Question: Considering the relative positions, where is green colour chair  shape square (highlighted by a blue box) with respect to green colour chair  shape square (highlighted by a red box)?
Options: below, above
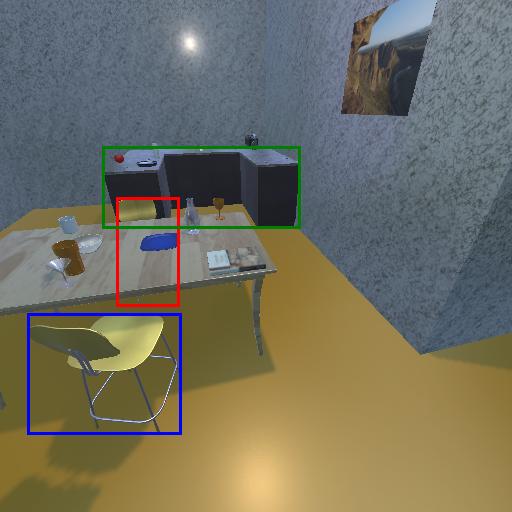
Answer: below